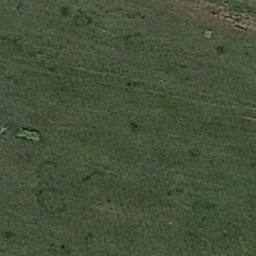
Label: meadow